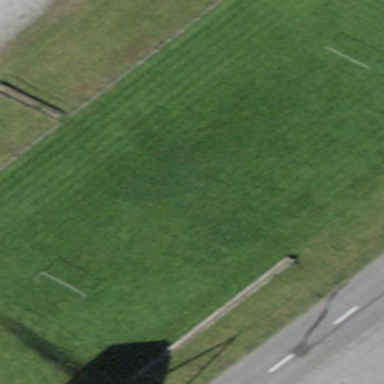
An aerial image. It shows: Soccer pitch for leisure land activities.